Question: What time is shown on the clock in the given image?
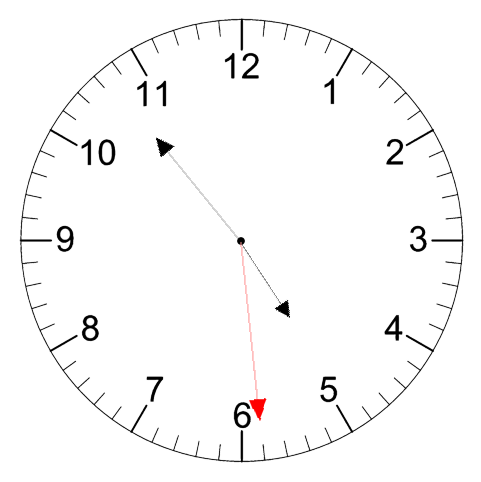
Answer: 04:53:29